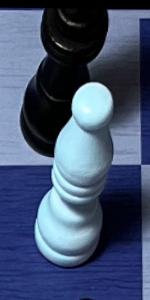
Label: Bishop_White